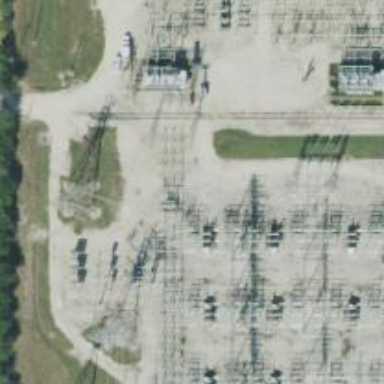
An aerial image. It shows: Switch used for power control.